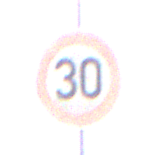
Verkehrszeichen: Geschwindigkeit30
Umgebung: Roofed, Urban
Tageszeit: MorningAfternoon
Wetter: PartlyCloudy
Licht: Natural
Jahreszeit: NotSpecified
Kontrast: MediumContrast